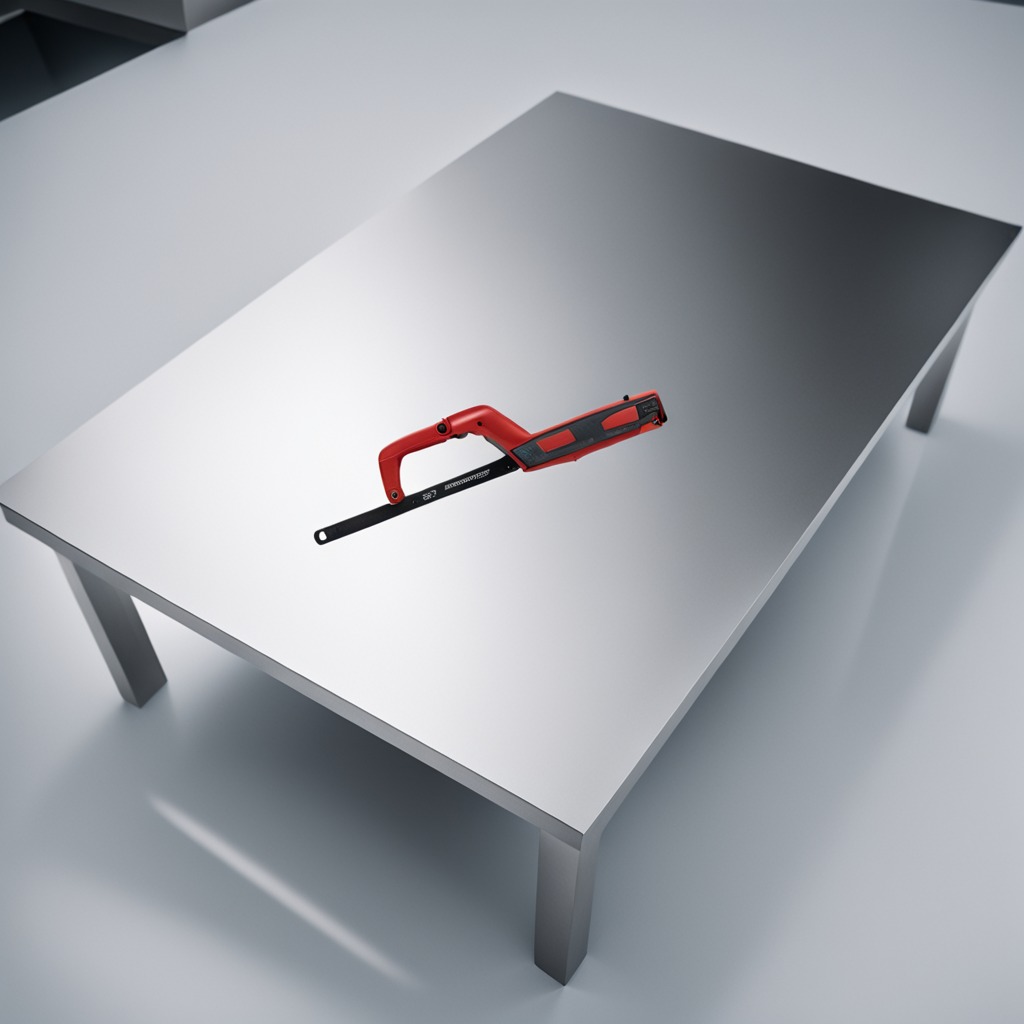
A handheld metal saw lies on the stainless steel table in a high-end prototyping lab.